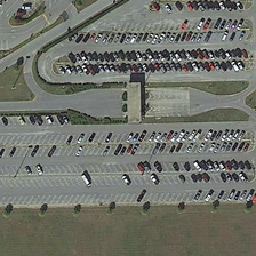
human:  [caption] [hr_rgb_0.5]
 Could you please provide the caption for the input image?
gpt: the parking lots contains many black and white cars .

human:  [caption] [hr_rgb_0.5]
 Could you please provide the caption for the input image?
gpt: This parking lot is divided into several places where there are many parking lots.

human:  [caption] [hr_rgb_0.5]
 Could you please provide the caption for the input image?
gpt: There is a parking lot on the meadow.

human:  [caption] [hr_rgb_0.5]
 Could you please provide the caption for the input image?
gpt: There are some parking lots on the grass.

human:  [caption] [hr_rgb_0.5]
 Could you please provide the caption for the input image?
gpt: The parking lot is divided into several parts and there are a lot of cars parked there.